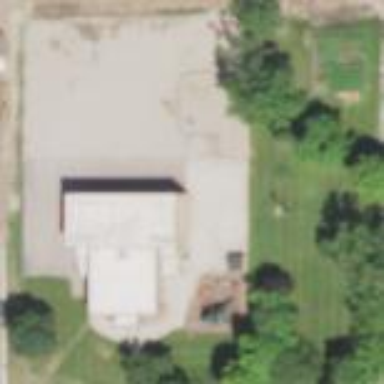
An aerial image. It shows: School.